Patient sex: M
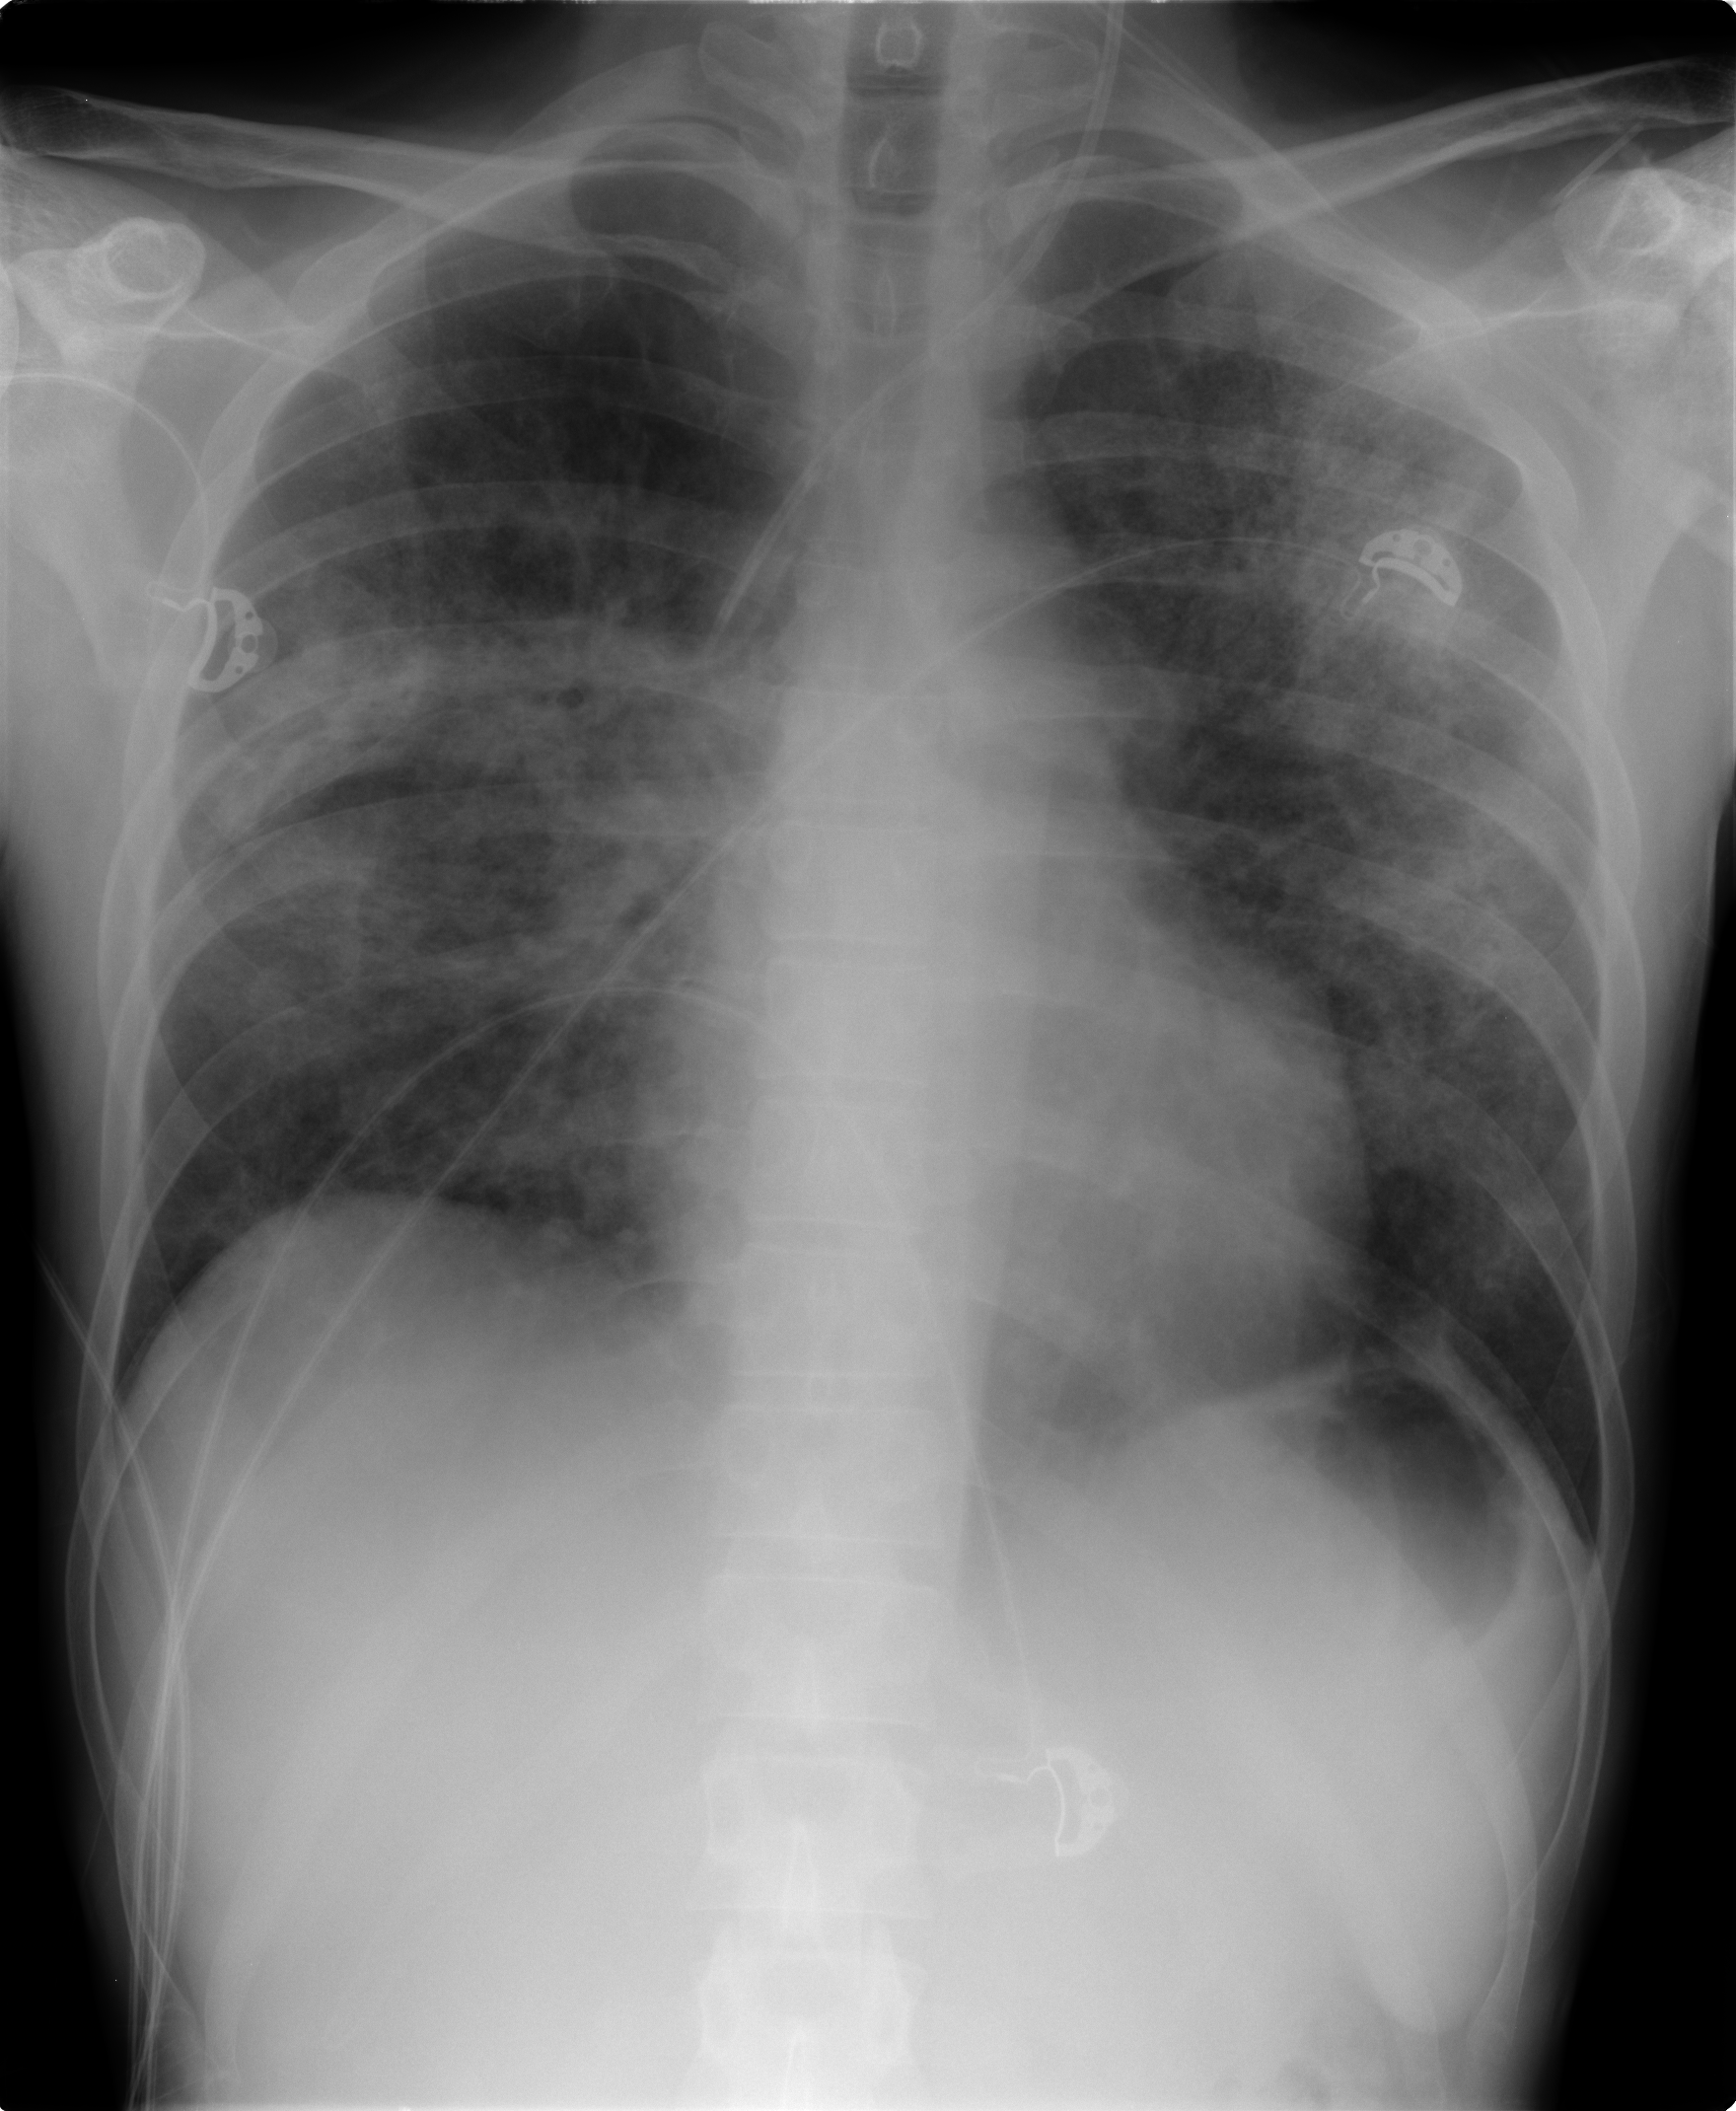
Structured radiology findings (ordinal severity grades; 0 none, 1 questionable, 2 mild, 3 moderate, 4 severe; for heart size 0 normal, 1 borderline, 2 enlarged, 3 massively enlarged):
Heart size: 0
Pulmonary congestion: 0
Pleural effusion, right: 0
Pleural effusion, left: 0
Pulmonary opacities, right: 3
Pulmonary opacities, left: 3
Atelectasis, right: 2
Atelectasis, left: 2